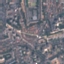
Land use / land cover class: Residential